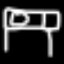
Label: bed